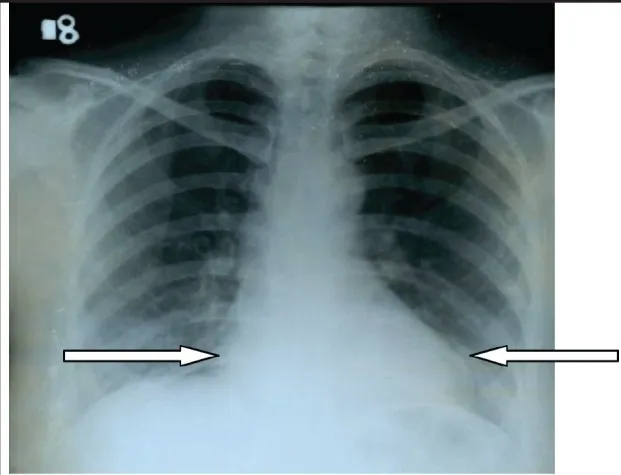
Chest x-ray PA digital view did not reveal any major abnormalities except for marginal increase of cardiac size in transverse diameter.
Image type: radiology (x_ray)